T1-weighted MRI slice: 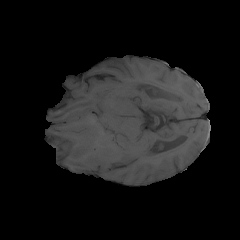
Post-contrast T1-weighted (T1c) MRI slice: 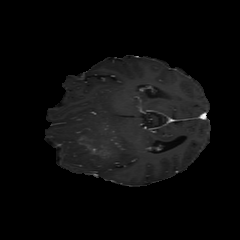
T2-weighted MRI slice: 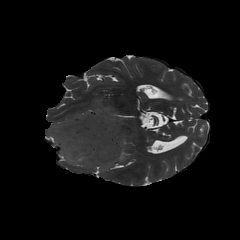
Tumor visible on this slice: yes